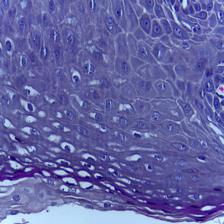
Diagnosis: Normal